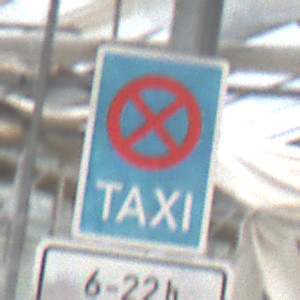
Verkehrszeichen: Taxenstand
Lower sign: ZeitangabenMitBeschraenkungAufWochentage4
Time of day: Midday
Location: Roofed (Special)
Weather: Overcast
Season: NotSpecified
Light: Natural